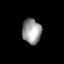
Tissue: prostate
Cell type: T cells
Senescence score: 0.347
Nuclear area (px): 468
Mean DAPI intensity: 153.523